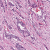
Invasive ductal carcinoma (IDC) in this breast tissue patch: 1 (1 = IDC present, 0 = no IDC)